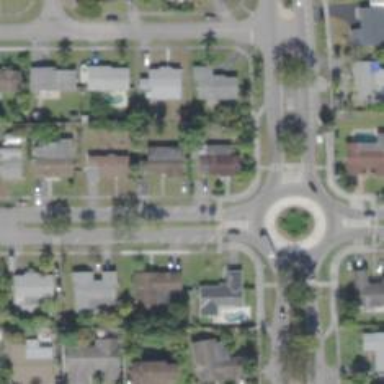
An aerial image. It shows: Tertiary road that leads to roundabout.